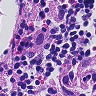
Metastatic tissue present: yes